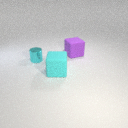
large purple rubber cube behind small cyan metal cylinder